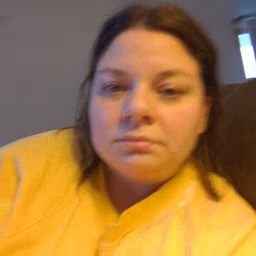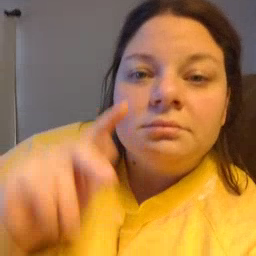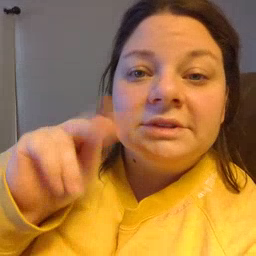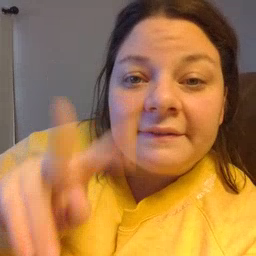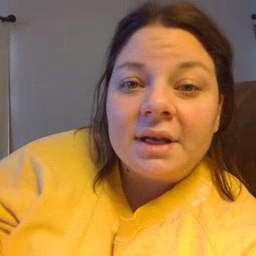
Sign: TV